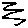
Label: zigzag